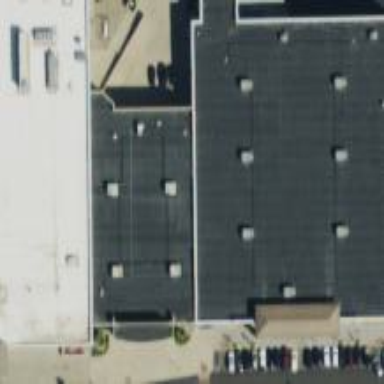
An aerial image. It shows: Flat roof retail building.